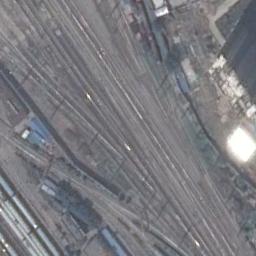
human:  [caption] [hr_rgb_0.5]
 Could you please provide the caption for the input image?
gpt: These staggered railways have some trains on the tracks .

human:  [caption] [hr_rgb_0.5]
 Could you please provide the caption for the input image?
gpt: There are two parallel railway lines here .

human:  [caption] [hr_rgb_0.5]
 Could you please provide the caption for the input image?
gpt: Many buildings of different shapes and sizes are beside the railway .

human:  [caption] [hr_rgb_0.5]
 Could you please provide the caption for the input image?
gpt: The railway is on the bare land next to some houses .

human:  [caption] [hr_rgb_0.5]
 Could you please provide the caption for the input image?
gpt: There are some trains on the railway .